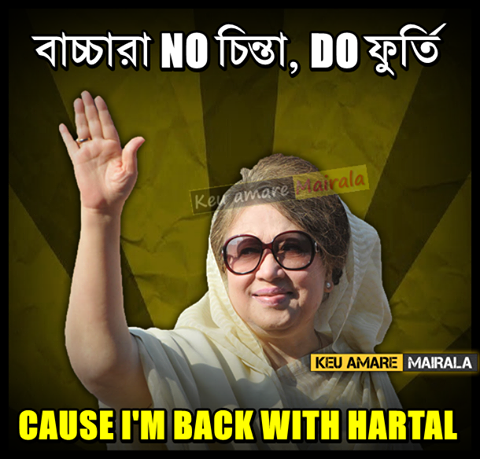
Caption: বাচ্চারা NO চিন্তা, DO ফুর্তি CAUSE I'M BACK WITH HARTL
Label: non-hate